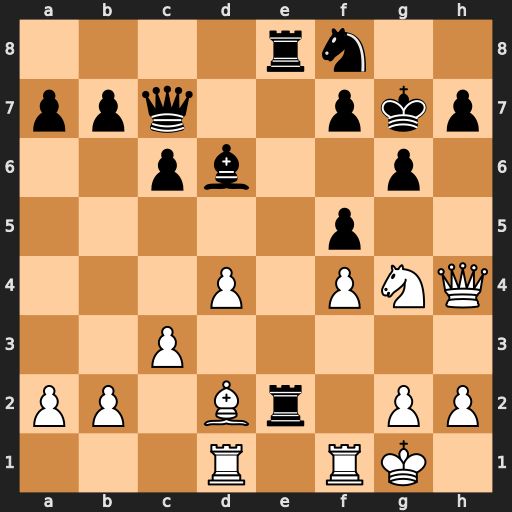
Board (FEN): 4rn2/ppq2pkp/2pb2p1/5p2/3P1PNQ/2P5/PP1Br1PP/3R1RK1
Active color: w
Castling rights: -
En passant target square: -
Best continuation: Qf6+ Kg8 Nh6#